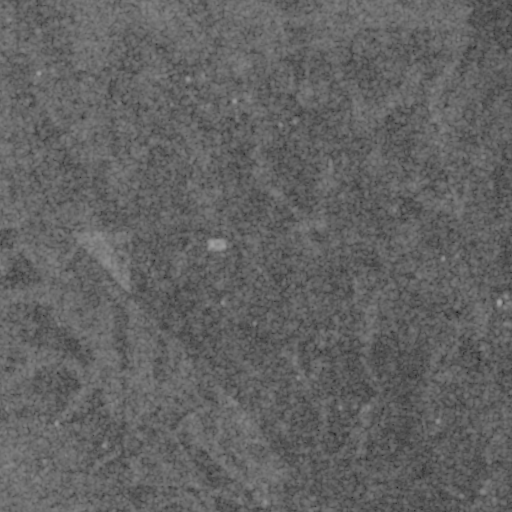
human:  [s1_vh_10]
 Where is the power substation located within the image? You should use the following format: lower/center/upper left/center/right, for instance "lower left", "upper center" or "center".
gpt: The power substation is located in the center of the image.
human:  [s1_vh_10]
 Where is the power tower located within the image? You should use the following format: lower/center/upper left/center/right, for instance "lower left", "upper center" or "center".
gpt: The power tower is located in the center right of the image.
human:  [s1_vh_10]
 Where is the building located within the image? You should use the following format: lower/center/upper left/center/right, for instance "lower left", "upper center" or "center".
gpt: The building is located in the center left of the image.
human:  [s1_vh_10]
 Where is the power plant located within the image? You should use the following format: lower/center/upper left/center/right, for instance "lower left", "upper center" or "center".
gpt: There is no power plant in the image.

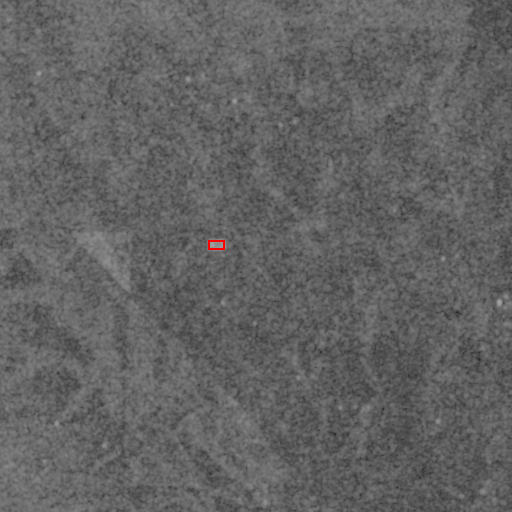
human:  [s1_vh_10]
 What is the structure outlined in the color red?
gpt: The structure outlined in red is a power substation.
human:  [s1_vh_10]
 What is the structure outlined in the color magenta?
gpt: There is no magenta outline.